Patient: sex M, age 71
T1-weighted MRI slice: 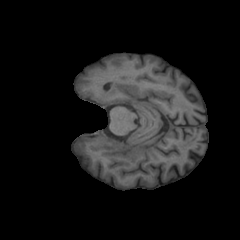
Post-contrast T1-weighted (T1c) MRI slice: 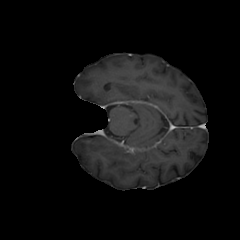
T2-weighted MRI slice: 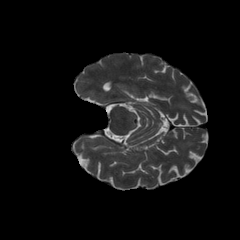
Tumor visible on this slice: no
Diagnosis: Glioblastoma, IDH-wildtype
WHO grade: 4